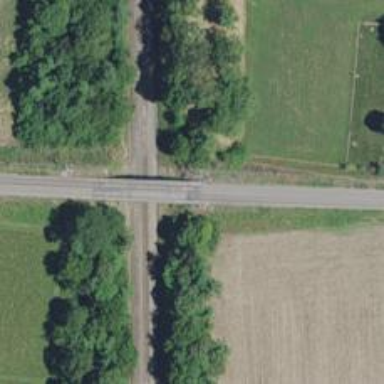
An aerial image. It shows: Unclassified road on bridge.